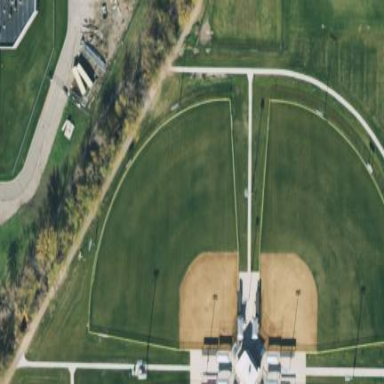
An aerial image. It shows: Baseball pitch for leisure and sports activities.